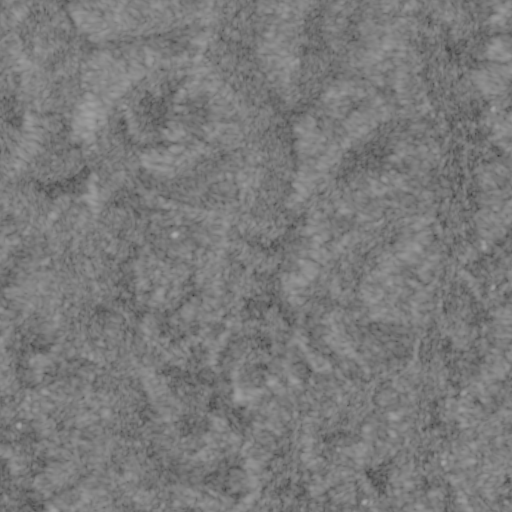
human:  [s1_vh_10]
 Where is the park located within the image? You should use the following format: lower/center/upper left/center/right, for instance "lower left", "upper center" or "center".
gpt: The park is located in the lower right of the image.
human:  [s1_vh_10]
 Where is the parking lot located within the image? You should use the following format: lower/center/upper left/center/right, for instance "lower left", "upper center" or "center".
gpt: The parking lot is located in the upper left of the image.
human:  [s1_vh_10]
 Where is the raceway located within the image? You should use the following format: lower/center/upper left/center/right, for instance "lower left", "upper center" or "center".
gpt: The raceway is located in the upper left of the image.
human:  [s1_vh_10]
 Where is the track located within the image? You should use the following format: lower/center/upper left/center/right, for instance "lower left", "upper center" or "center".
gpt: There is no track in the image.

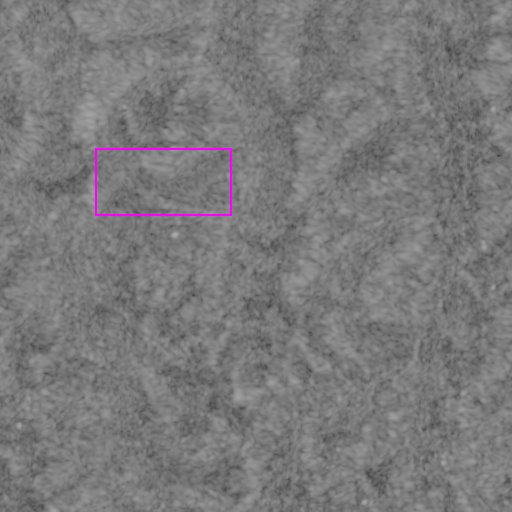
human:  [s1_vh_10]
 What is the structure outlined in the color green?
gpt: There is no green outline.
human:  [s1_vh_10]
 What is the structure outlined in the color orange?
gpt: There is no structure outlined in orange.